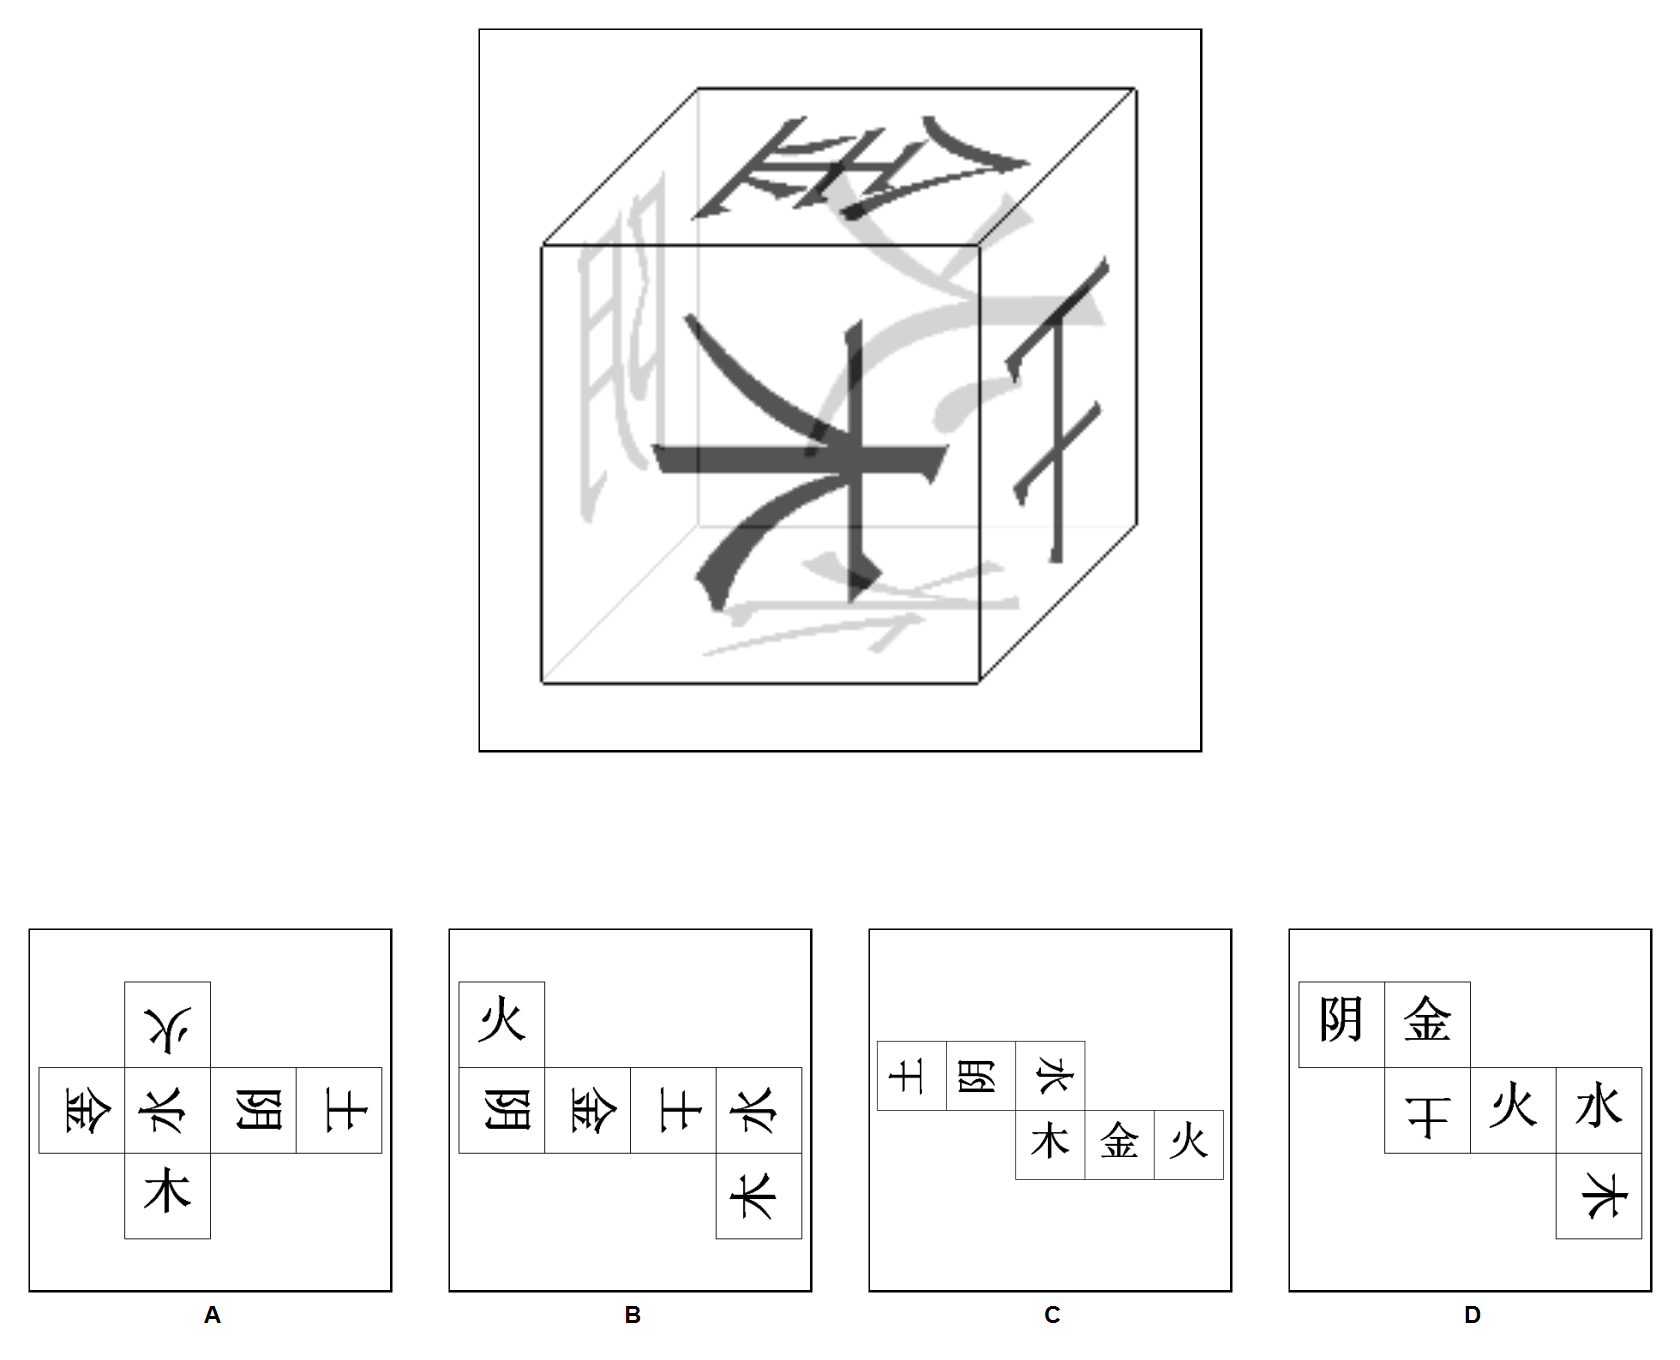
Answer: B